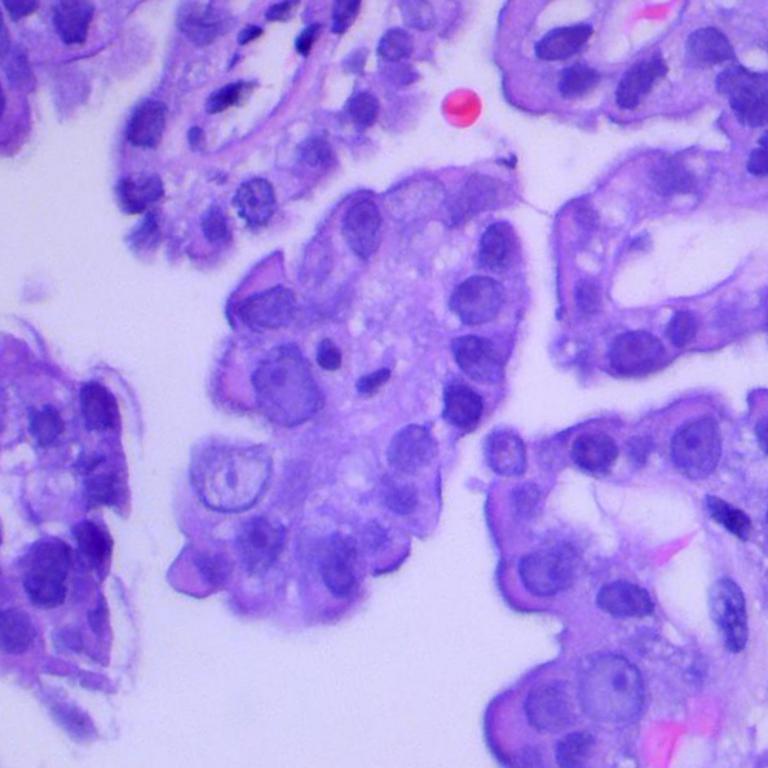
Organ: lung
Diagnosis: adenocarcinomas